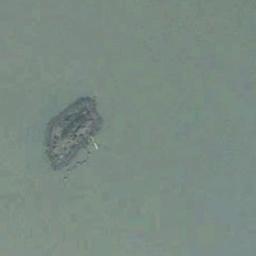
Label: island